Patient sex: M
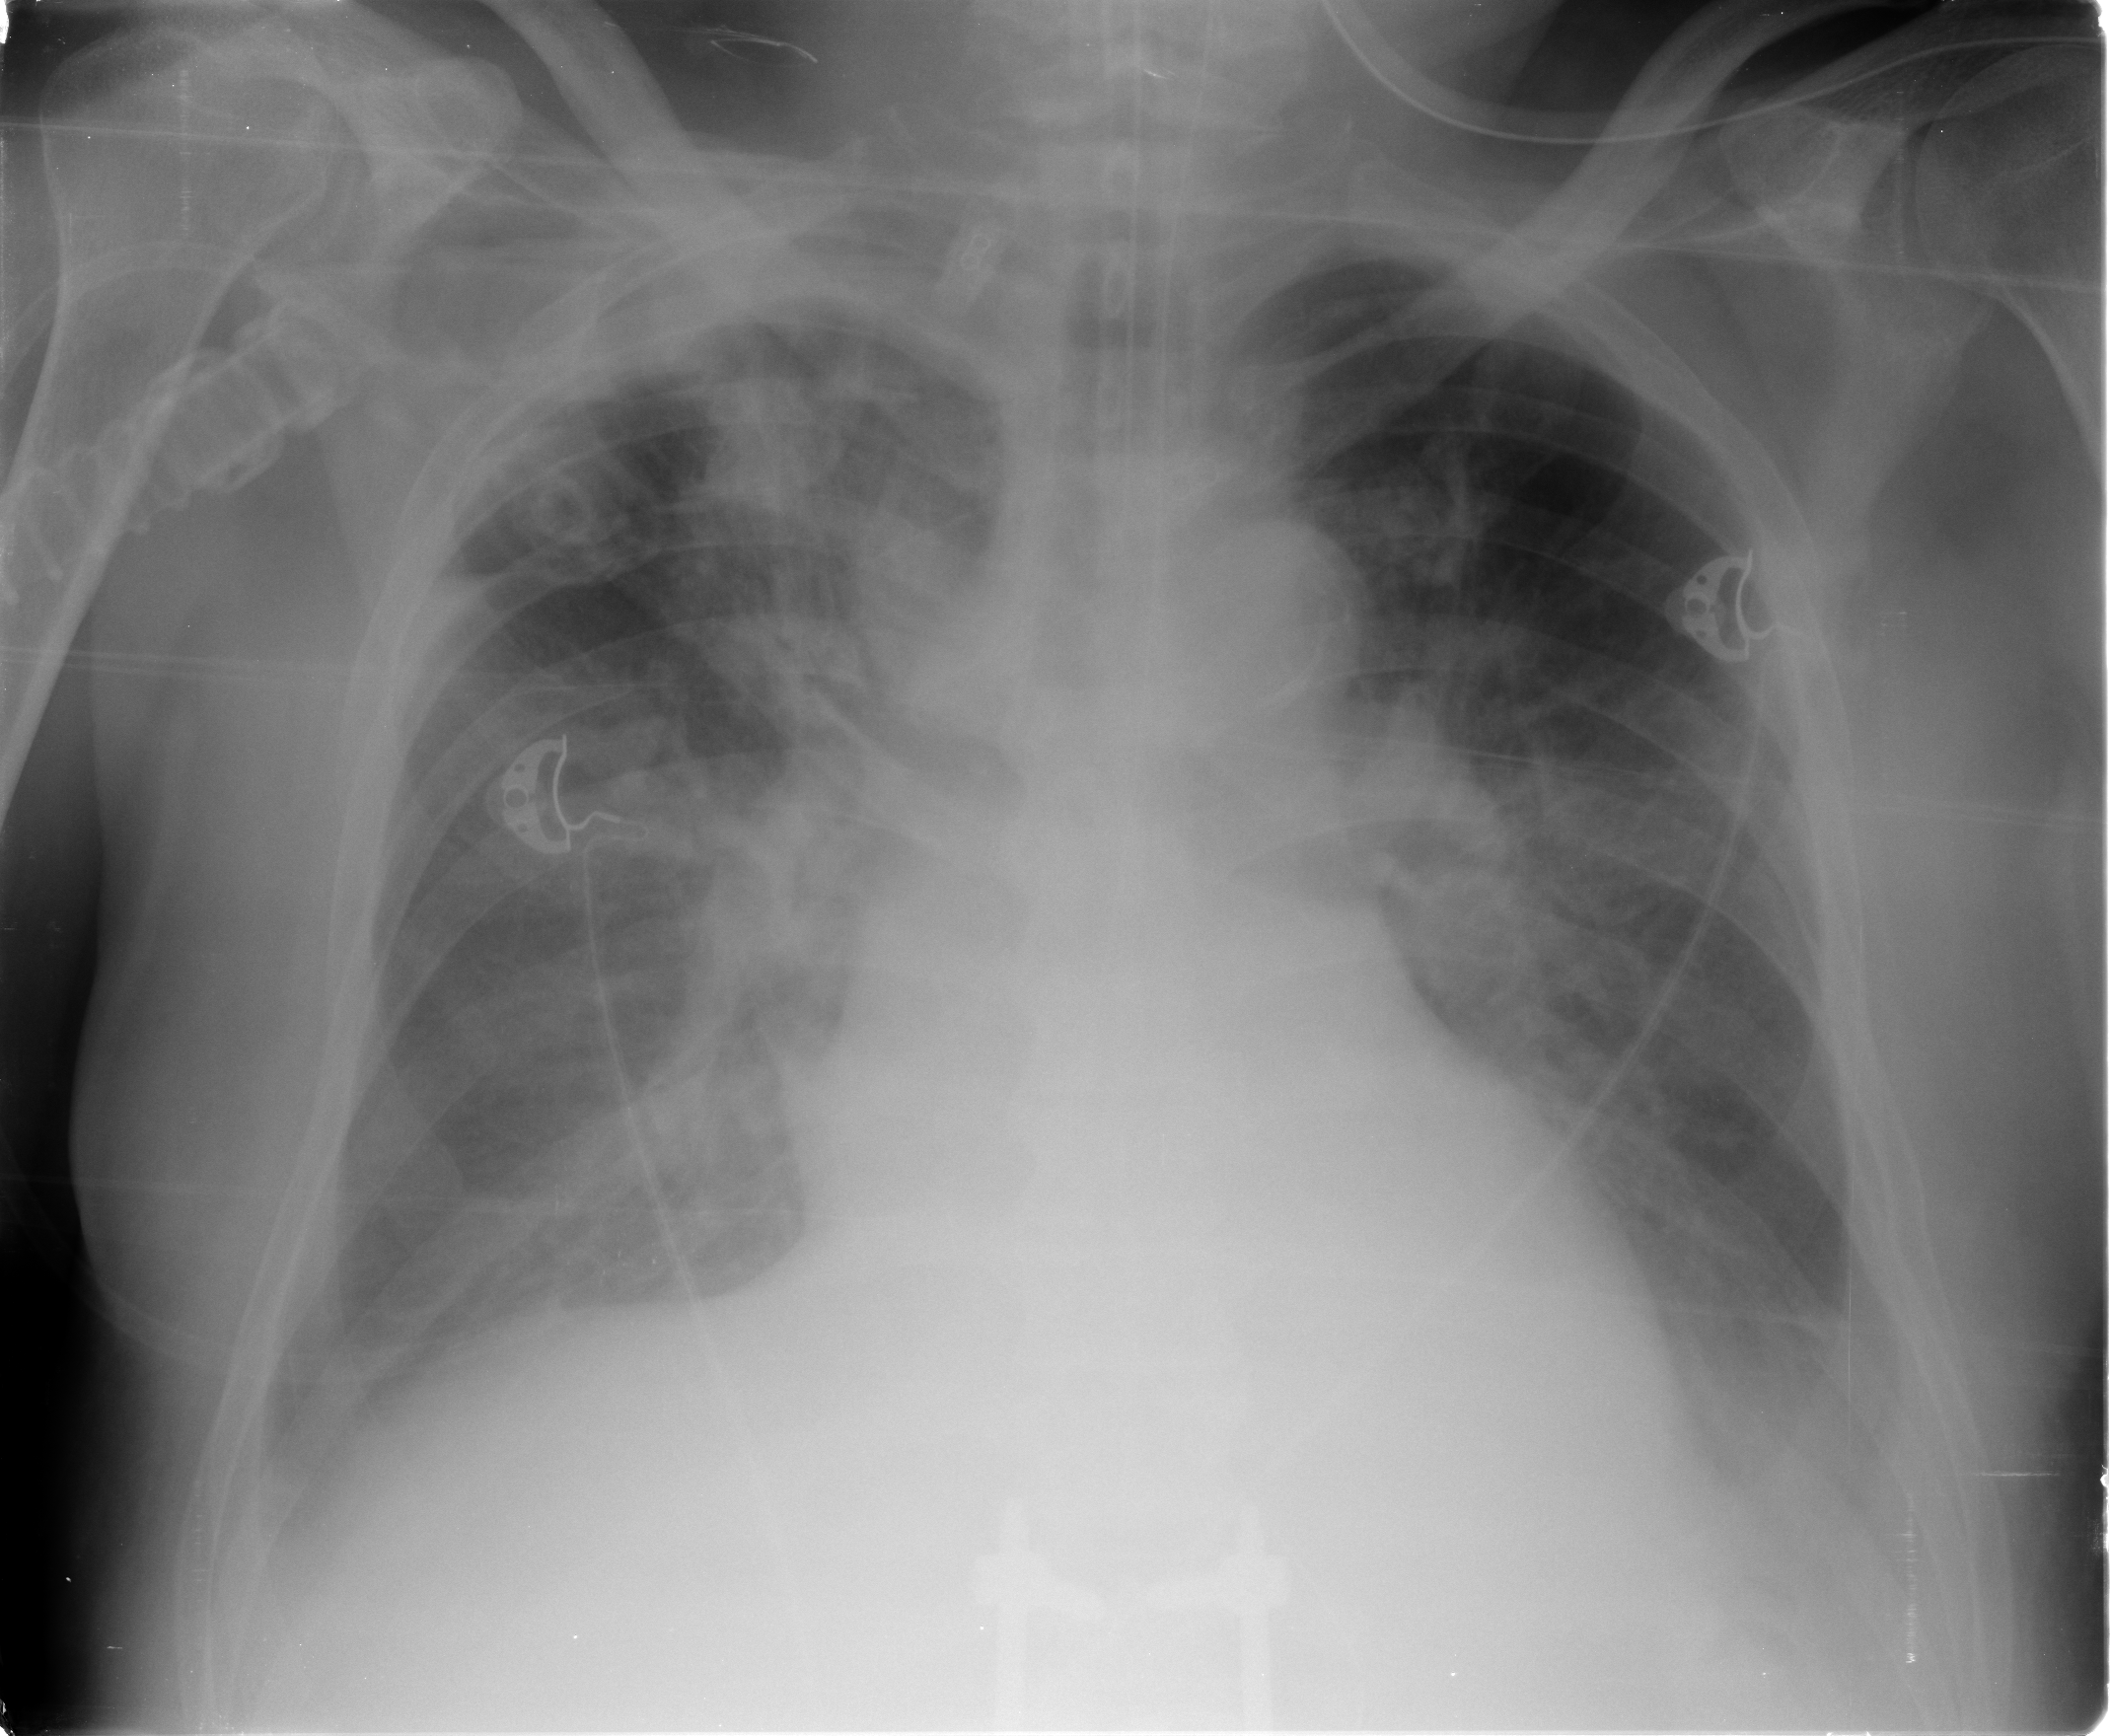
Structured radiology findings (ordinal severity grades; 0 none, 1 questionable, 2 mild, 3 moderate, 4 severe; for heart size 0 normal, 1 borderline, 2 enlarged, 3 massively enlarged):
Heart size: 1
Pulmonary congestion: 3
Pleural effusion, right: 2
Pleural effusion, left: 2
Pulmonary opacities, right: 2
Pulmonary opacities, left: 2
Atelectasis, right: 2
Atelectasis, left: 2